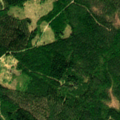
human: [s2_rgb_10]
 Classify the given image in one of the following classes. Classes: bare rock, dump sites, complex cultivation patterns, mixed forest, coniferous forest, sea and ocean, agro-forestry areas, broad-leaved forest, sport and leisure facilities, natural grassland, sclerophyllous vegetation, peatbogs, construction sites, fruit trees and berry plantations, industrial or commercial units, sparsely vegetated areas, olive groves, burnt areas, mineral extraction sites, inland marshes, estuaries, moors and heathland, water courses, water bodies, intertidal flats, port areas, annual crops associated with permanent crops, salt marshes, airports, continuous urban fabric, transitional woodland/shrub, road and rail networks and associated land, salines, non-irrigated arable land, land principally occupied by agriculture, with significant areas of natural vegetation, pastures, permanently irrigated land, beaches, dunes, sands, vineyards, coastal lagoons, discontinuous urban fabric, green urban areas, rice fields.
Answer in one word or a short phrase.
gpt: coniferous forest, mixed forest